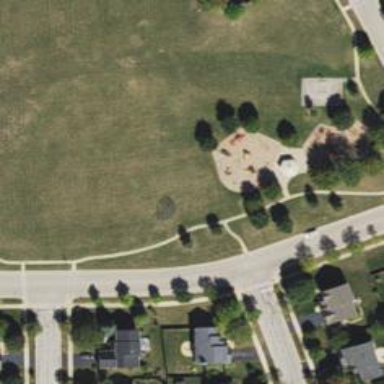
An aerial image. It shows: Playground with springy equipment.